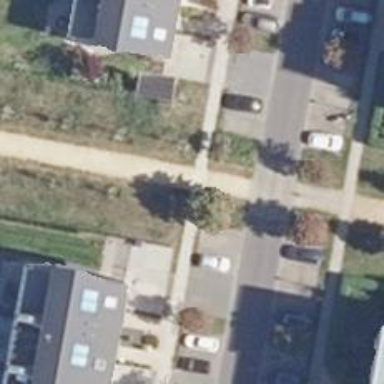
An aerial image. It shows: Sidewalk along the footway.